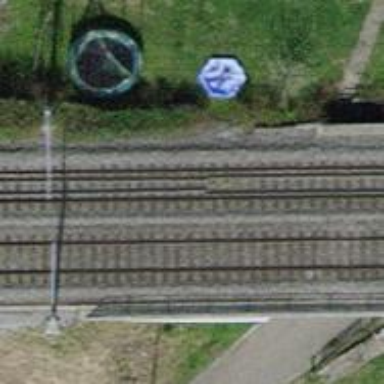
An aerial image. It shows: Railway bridge with electrified tracks and single rail.